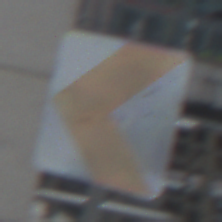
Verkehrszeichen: RichtungstafelnInKurvenKleinRechts
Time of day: MorningAfternoon
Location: Outdoor (Urban)
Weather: PartlyCloudy
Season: NotSpecified
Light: Natural